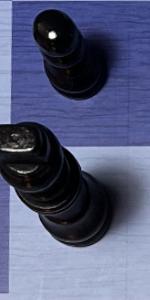
Label: King_Black